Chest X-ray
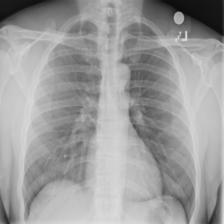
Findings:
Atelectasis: negative
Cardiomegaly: negative
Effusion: negative
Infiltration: negative
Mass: negative
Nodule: negative
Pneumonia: negative
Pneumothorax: negative
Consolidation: negative
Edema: negative
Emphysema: negative
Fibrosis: negative
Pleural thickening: negative
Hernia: negative